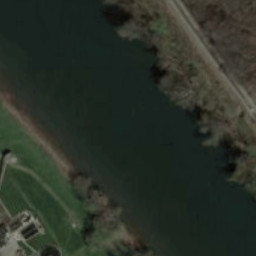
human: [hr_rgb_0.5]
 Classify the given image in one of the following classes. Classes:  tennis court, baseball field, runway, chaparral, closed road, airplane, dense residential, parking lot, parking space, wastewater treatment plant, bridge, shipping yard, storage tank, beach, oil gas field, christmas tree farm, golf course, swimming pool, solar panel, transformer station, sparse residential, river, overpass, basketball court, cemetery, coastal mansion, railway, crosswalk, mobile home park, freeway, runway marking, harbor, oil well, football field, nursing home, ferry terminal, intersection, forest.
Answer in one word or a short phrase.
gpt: river